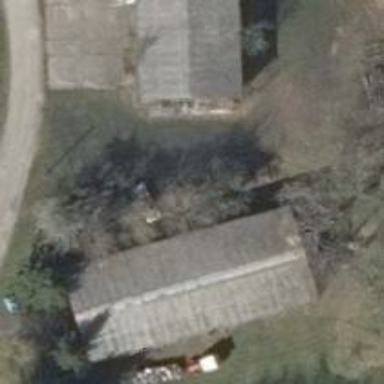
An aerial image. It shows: Gabled-roof farm auxiliary building with grey roof and grey exterior. The roof is oriented along the building.